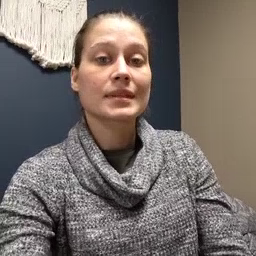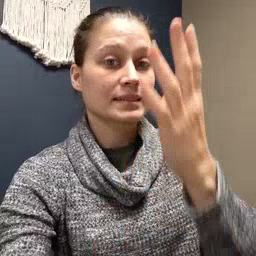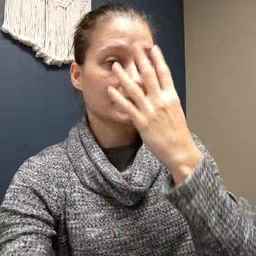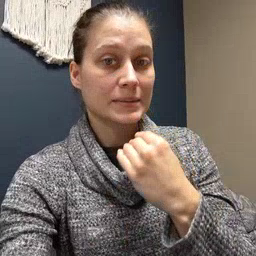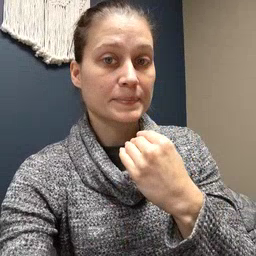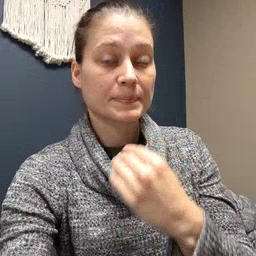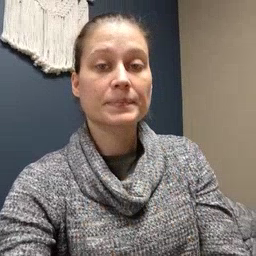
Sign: sleep